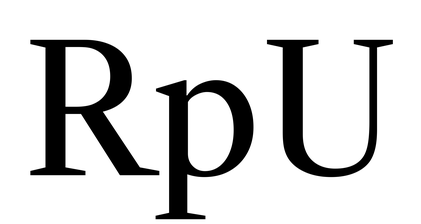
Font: LibreCaslonText_Regular